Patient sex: M
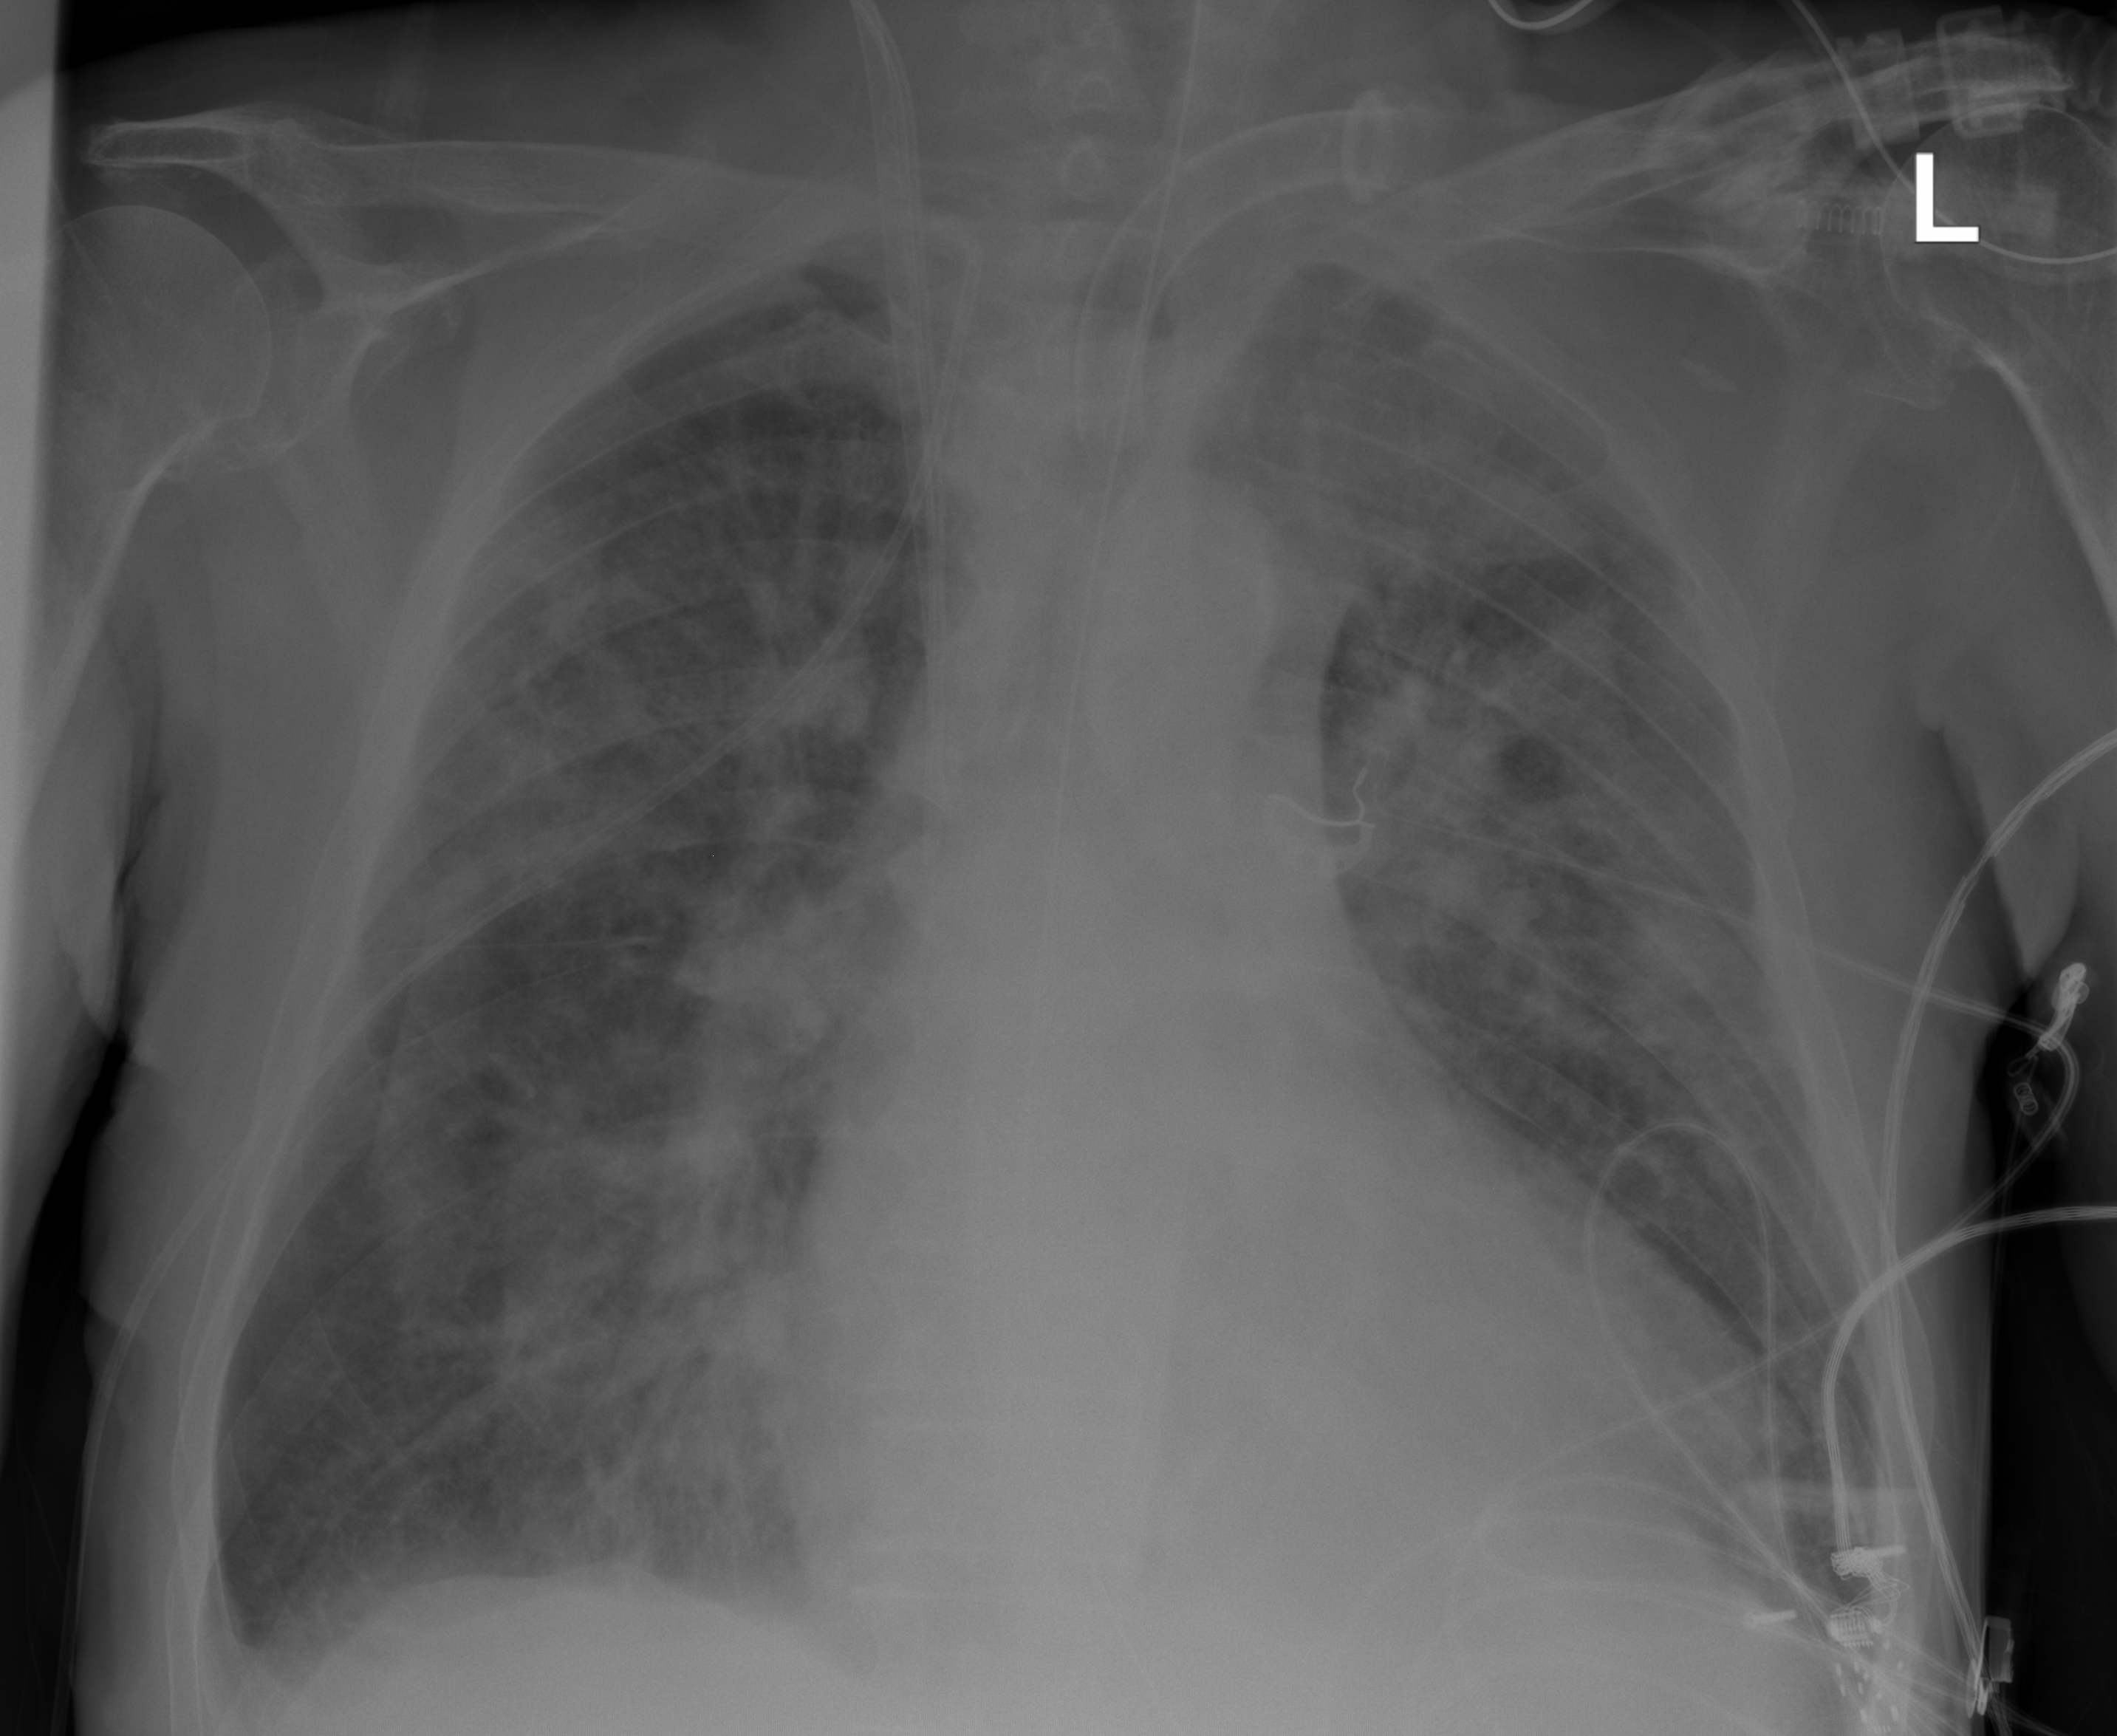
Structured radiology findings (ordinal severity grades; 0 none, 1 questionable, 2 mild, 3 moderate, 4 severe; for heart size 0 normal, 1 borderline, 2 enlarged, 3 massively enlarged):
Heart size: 2
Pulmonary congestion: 1
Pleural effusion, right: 0
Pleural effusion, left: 0
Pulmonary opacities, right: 2
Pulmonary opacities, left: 3
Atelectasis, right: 0
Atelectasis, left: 0